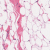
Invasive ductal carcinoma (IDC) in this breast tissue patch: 0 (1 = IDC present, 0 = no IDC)